Question: Ok so ive been finishing off my batch program called "stringparsing.bat" and the last error im having trouble with is one that says "missing operator" when i use the following snippet:
'''
set /p linecount=
cls
set foo=0
set linenumber=0
:lineset
set /a linenumber=%linenumber% +1
set /p line1= %linenumber%
echo %line1% >> %name%.txt
set /a foo=%foo%+1
set /a line number=%linenumber%+1
IF %foo%==%linecount% goto MAIN123
goto lineset
'''
More specificly, ive narrowed it down to :
'''
set /a linenumber=%linenumber% +1
set /p line1= %linenumber%
'''
Im pretty sure im mis-using the command... what i am trying to do, is make a prompt that asks the user to input how many lines of text that they are going to insert into a text file. Then make a loop that asks the user to type some text which is then sent to the text file. But i wanted to to put the line number before the prompt so that it would look like this:

So when the batch file asks for the first line, it says 1: , and when it asks for the second line, its says 2: , and so on. after each line prompt, i get the "missing operator" error message... Btw i need to use this scirpt to get it to work:
set /p line1= %linenumber%+1
But in order to use this command with the at the end, do i have to add the parameter as well as the parameter?
Any ideas?
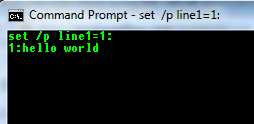
Answer: A simple could help here :-)
In your line is a space linenumber, that is a problem.
Another thing, it is not neccessary to use
'''
set /a linenumber=%linenumber% +1
'''
It is better to use
'''
set /a linenumber=linenumber+1
or
set /a linenumber+=1
'''